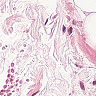
Metastatic tissue present: no